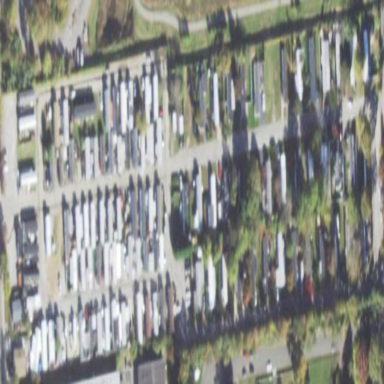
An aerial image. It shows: Trailer park in residential area.